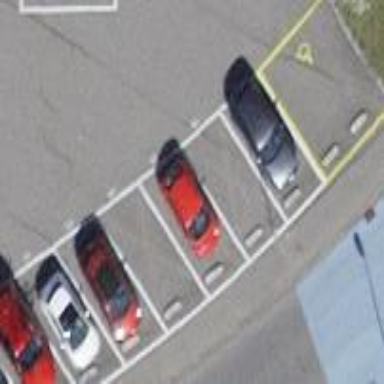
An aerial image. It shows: Car-sharing service available at this location.